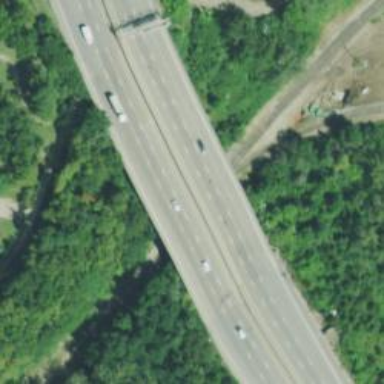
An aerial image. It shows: Bridge over motorway.